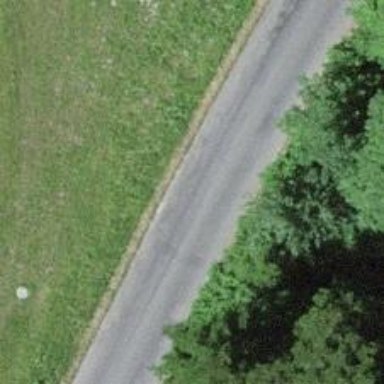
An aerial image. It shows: Unclassified road.